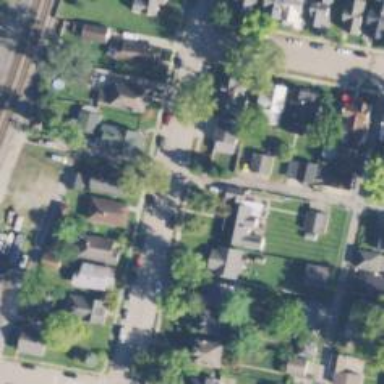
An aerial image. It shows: Alleyway designated as service road.